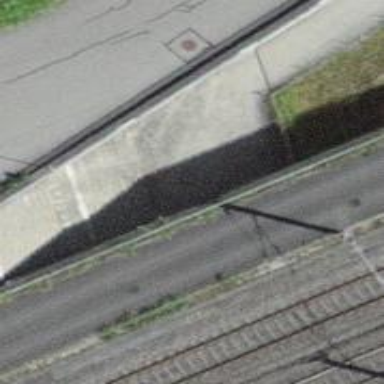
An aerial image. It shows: Footway tunnel.